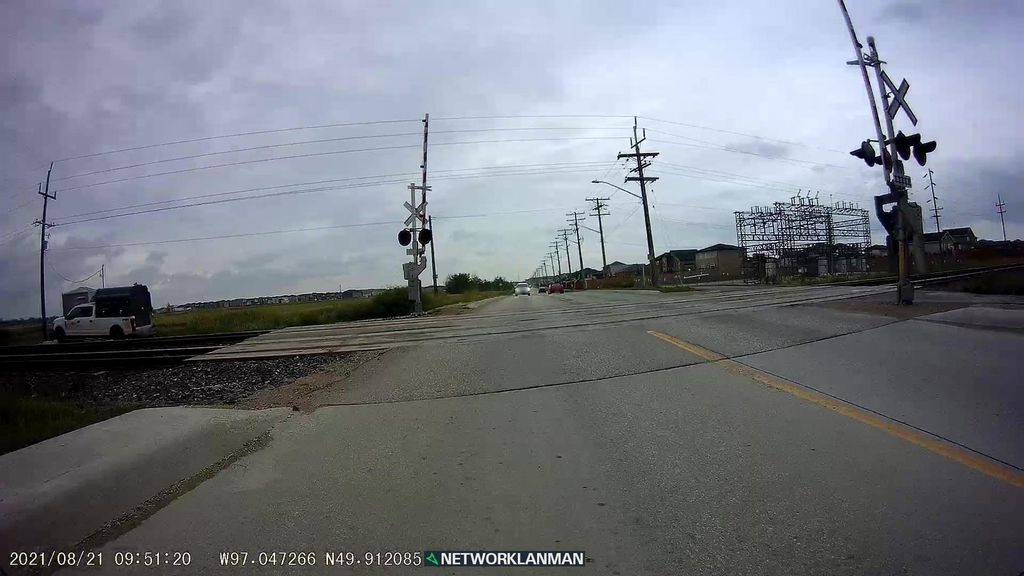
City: winnipeg